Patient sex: M
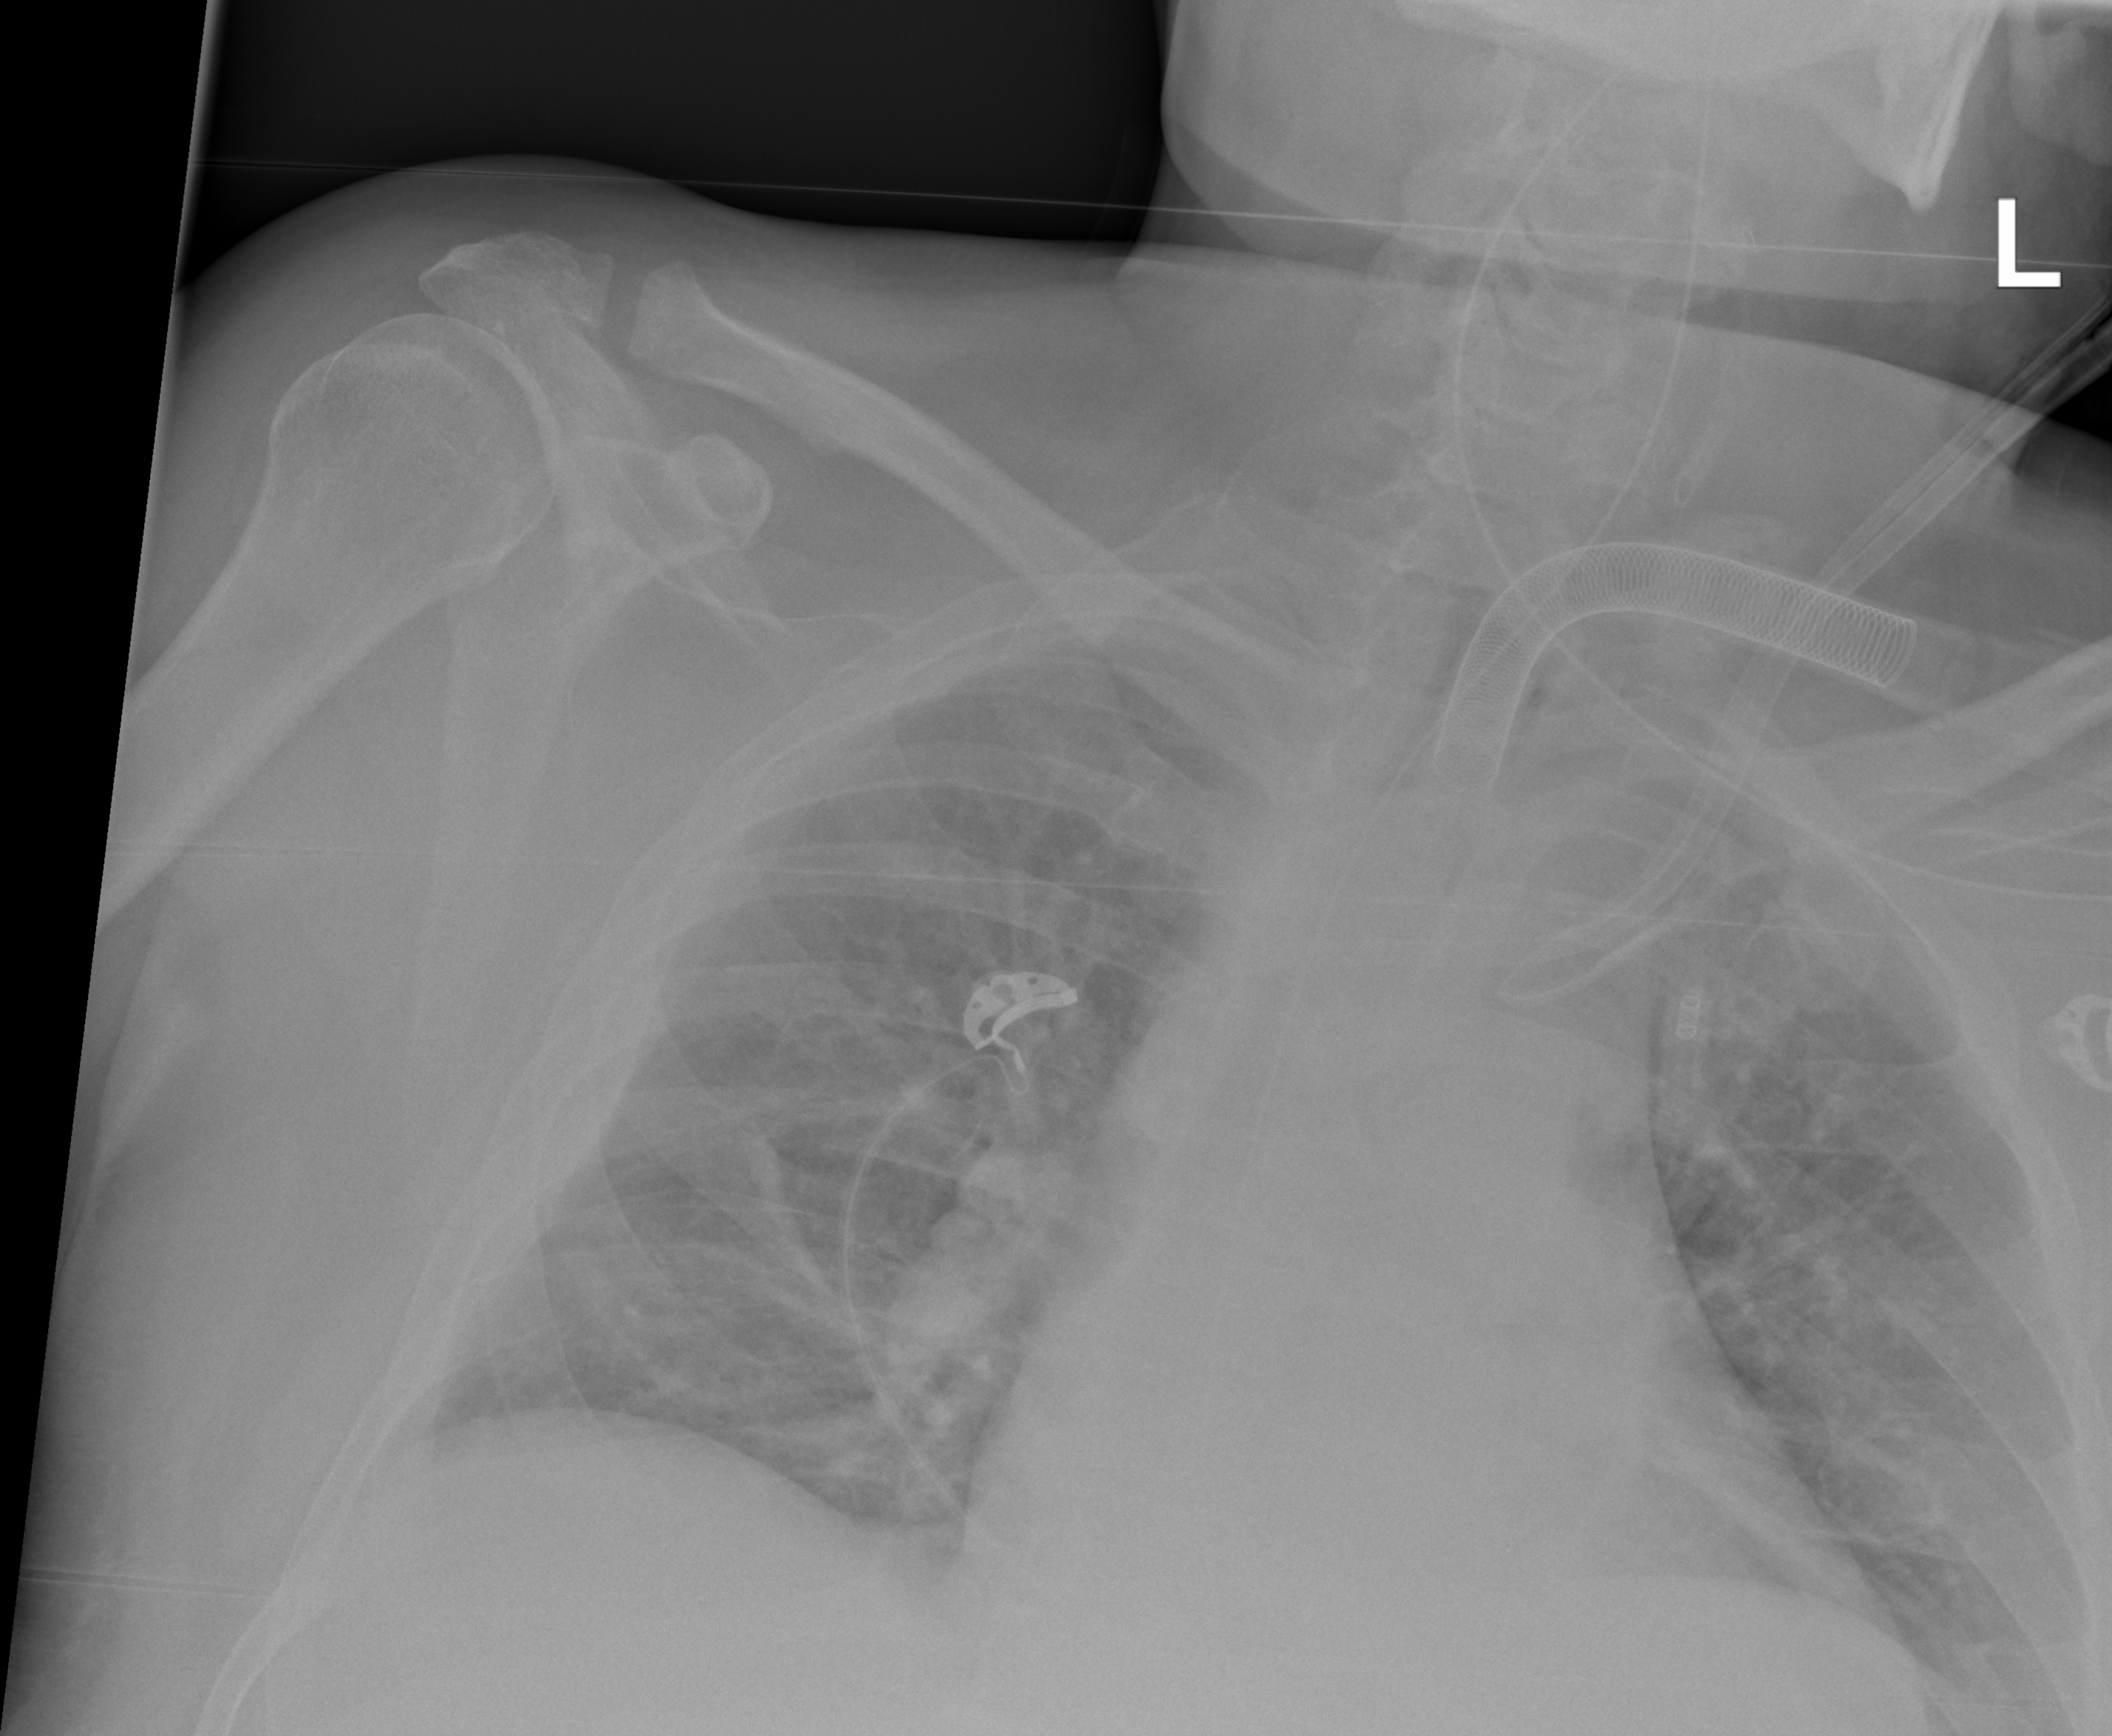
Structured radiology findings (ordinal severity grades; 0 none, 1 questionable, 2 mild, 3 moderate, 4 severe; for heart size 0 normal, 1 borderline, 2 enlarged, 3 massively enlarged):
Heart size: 2
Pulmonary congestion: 2
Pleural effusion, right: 0
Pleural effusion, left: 0
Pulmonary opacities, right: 0
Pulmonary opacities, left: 2
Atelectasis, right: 0
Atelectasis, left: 0